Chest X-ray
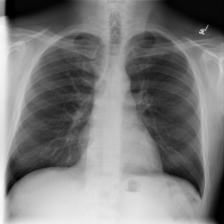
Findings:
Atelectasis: negative
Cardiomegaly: negative
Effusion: negative
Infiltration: negative
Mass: negative
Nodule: negative
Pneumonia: negative
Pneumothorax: negative
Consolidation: negative
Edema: negative
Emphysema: negative
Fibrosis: negative
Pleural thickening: negative
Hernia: negative